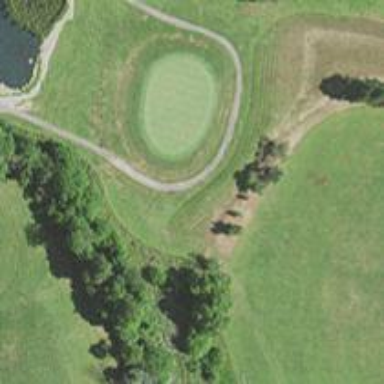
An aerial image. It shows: Pathway for golfing.